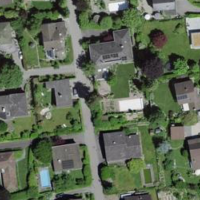
EUNIS habitat code: 54
Species observed at this site:
Phalaris arundinacea